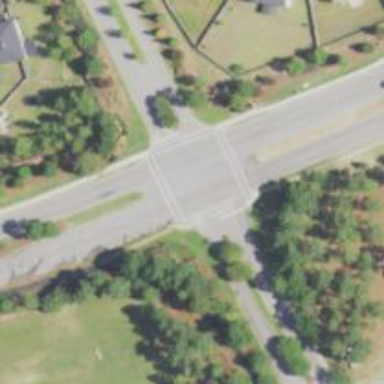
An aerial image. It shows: Marked road crossing.